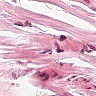
Metastatic tissue present: no